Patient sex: M
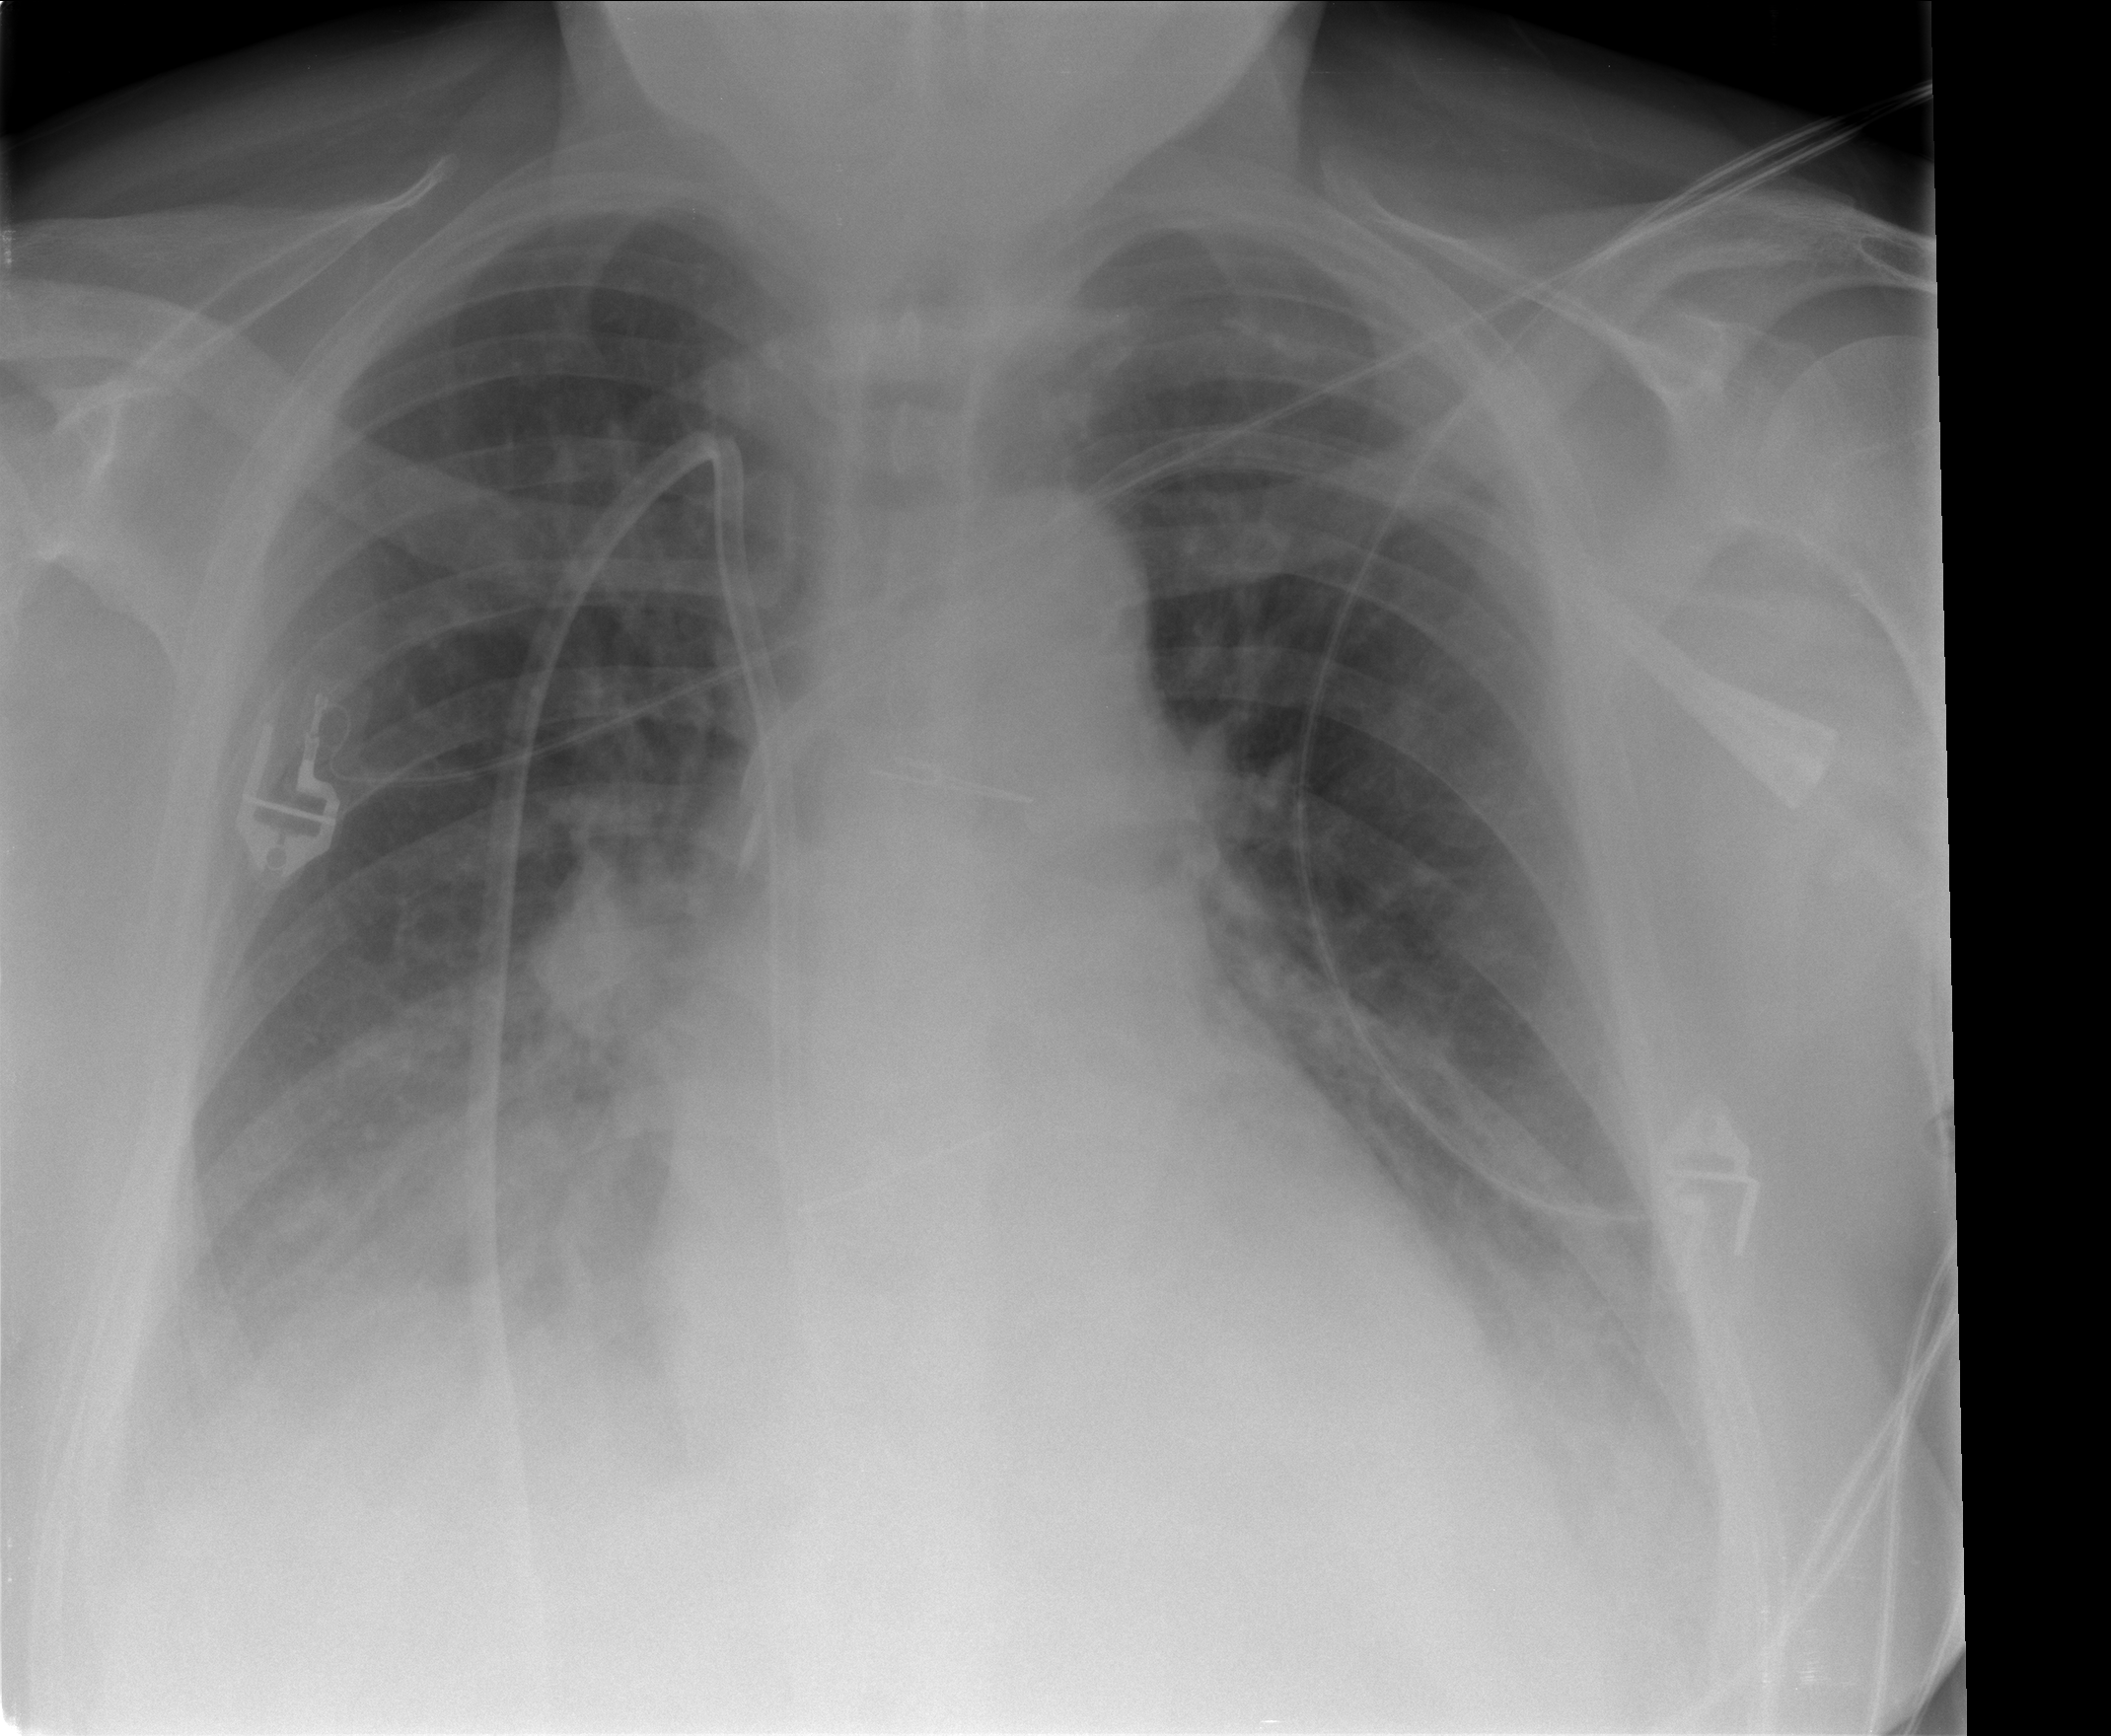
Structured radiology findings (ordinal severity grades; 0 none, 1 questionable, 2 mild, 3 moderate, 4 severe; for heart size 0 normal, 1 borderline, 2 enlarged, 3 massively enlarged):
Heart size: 2
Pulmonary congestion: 2
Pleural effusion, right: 2
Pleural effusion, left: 2
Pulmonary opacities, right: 2
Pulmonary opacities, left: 1
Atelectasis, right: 2
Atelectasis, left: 2